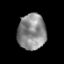
Tissue: prostate
Cell type: T cells
Senescence score: 0.3182
Nuclear area (px): 989
Mean DAPI intensity: 138.238